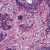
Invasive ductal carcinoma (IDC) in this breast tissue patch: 1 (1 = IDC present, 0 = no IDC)